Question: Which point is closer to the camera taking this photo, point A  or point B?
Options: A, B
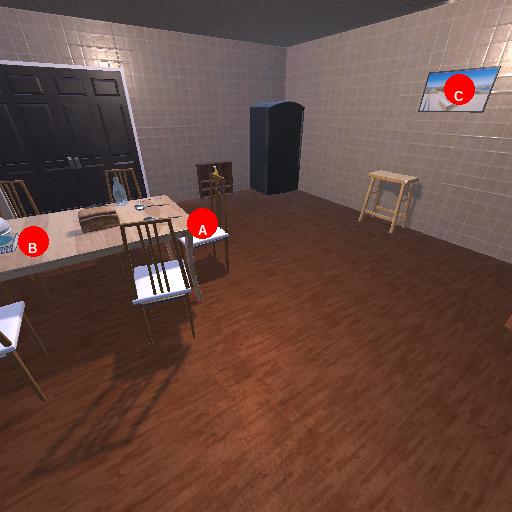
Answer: A